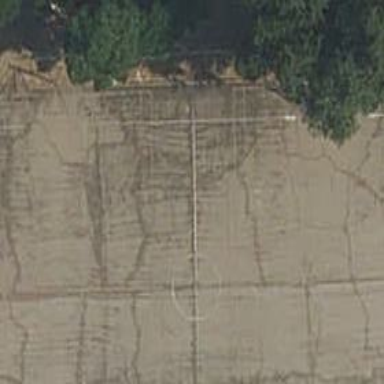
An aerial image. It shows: Tennis court on pitch.